Field crop: maize
Growth stage: 1
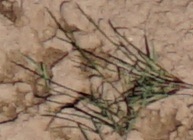
Species: lolium